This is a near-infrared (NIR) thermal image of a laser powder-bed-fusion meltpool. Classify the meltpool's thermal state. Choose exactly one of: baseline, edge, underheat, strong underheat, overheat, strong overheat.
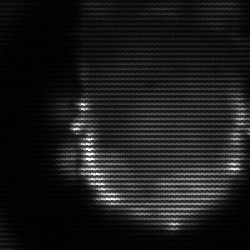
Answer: baseline